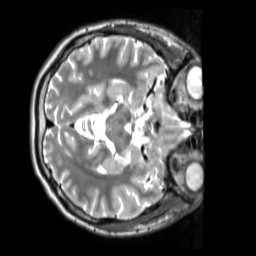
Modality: T2w
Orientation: axial
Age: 23
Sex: male
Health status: ill
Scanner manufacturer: siemens
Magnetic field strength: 3 T
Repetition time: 2.8 s
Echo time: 0.326 s